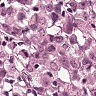
Metastatic tissue present: yes